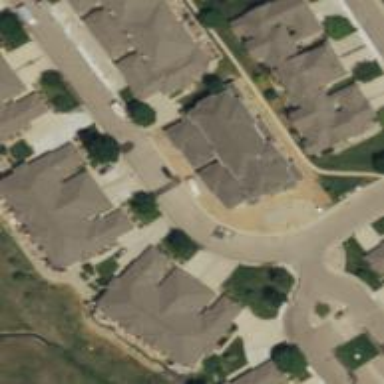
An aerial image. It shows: Asphalt road in residential area.